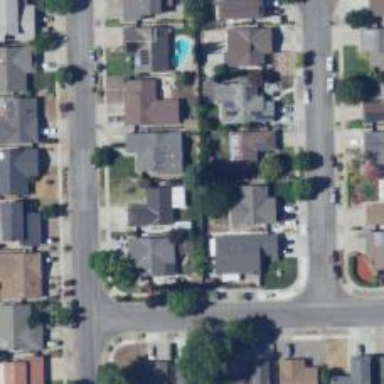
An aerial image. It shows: Neighborhood.